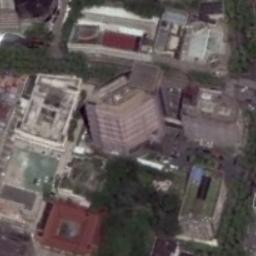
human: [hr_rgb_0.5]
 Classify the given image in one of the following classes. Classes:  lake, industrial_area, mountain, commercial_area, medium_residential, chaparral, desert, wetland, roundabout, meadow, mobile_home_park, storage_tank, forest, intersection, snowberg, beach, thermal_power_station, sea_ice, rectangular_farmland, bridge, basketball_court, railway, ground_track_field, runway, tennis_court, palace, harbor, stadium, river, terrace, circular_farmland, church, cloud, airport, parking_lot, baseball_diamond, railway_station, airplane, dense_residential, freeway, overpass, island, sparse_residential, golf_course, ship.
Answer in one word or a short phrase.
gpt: commercial_area